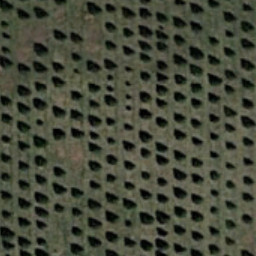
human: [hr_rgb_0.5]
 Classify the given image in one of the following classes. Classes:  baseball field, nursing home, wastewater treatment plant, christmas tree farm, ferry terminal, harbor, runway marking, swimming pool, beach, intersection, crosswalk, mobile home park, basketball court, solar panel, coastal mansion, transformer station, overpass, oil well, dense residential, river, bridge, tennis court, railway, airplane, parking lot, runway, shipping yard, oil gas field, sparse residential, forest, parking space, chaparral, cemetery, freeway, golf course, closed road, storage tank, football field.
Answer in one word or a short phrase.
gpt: christmas tree farm